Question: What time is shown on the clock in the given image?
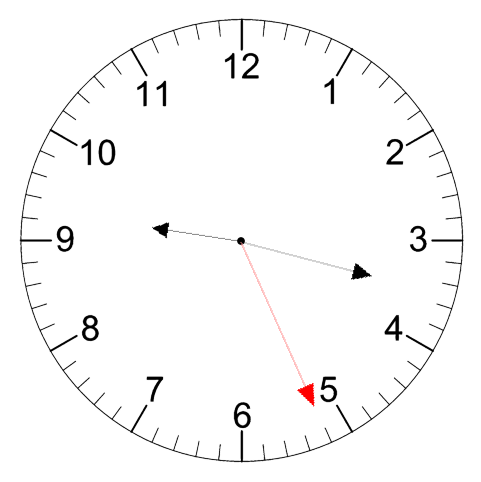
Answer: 09:17:26